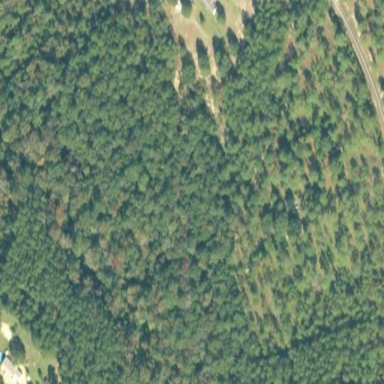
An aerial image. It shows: Mixed woodland area with various types of leaves.